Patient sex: F
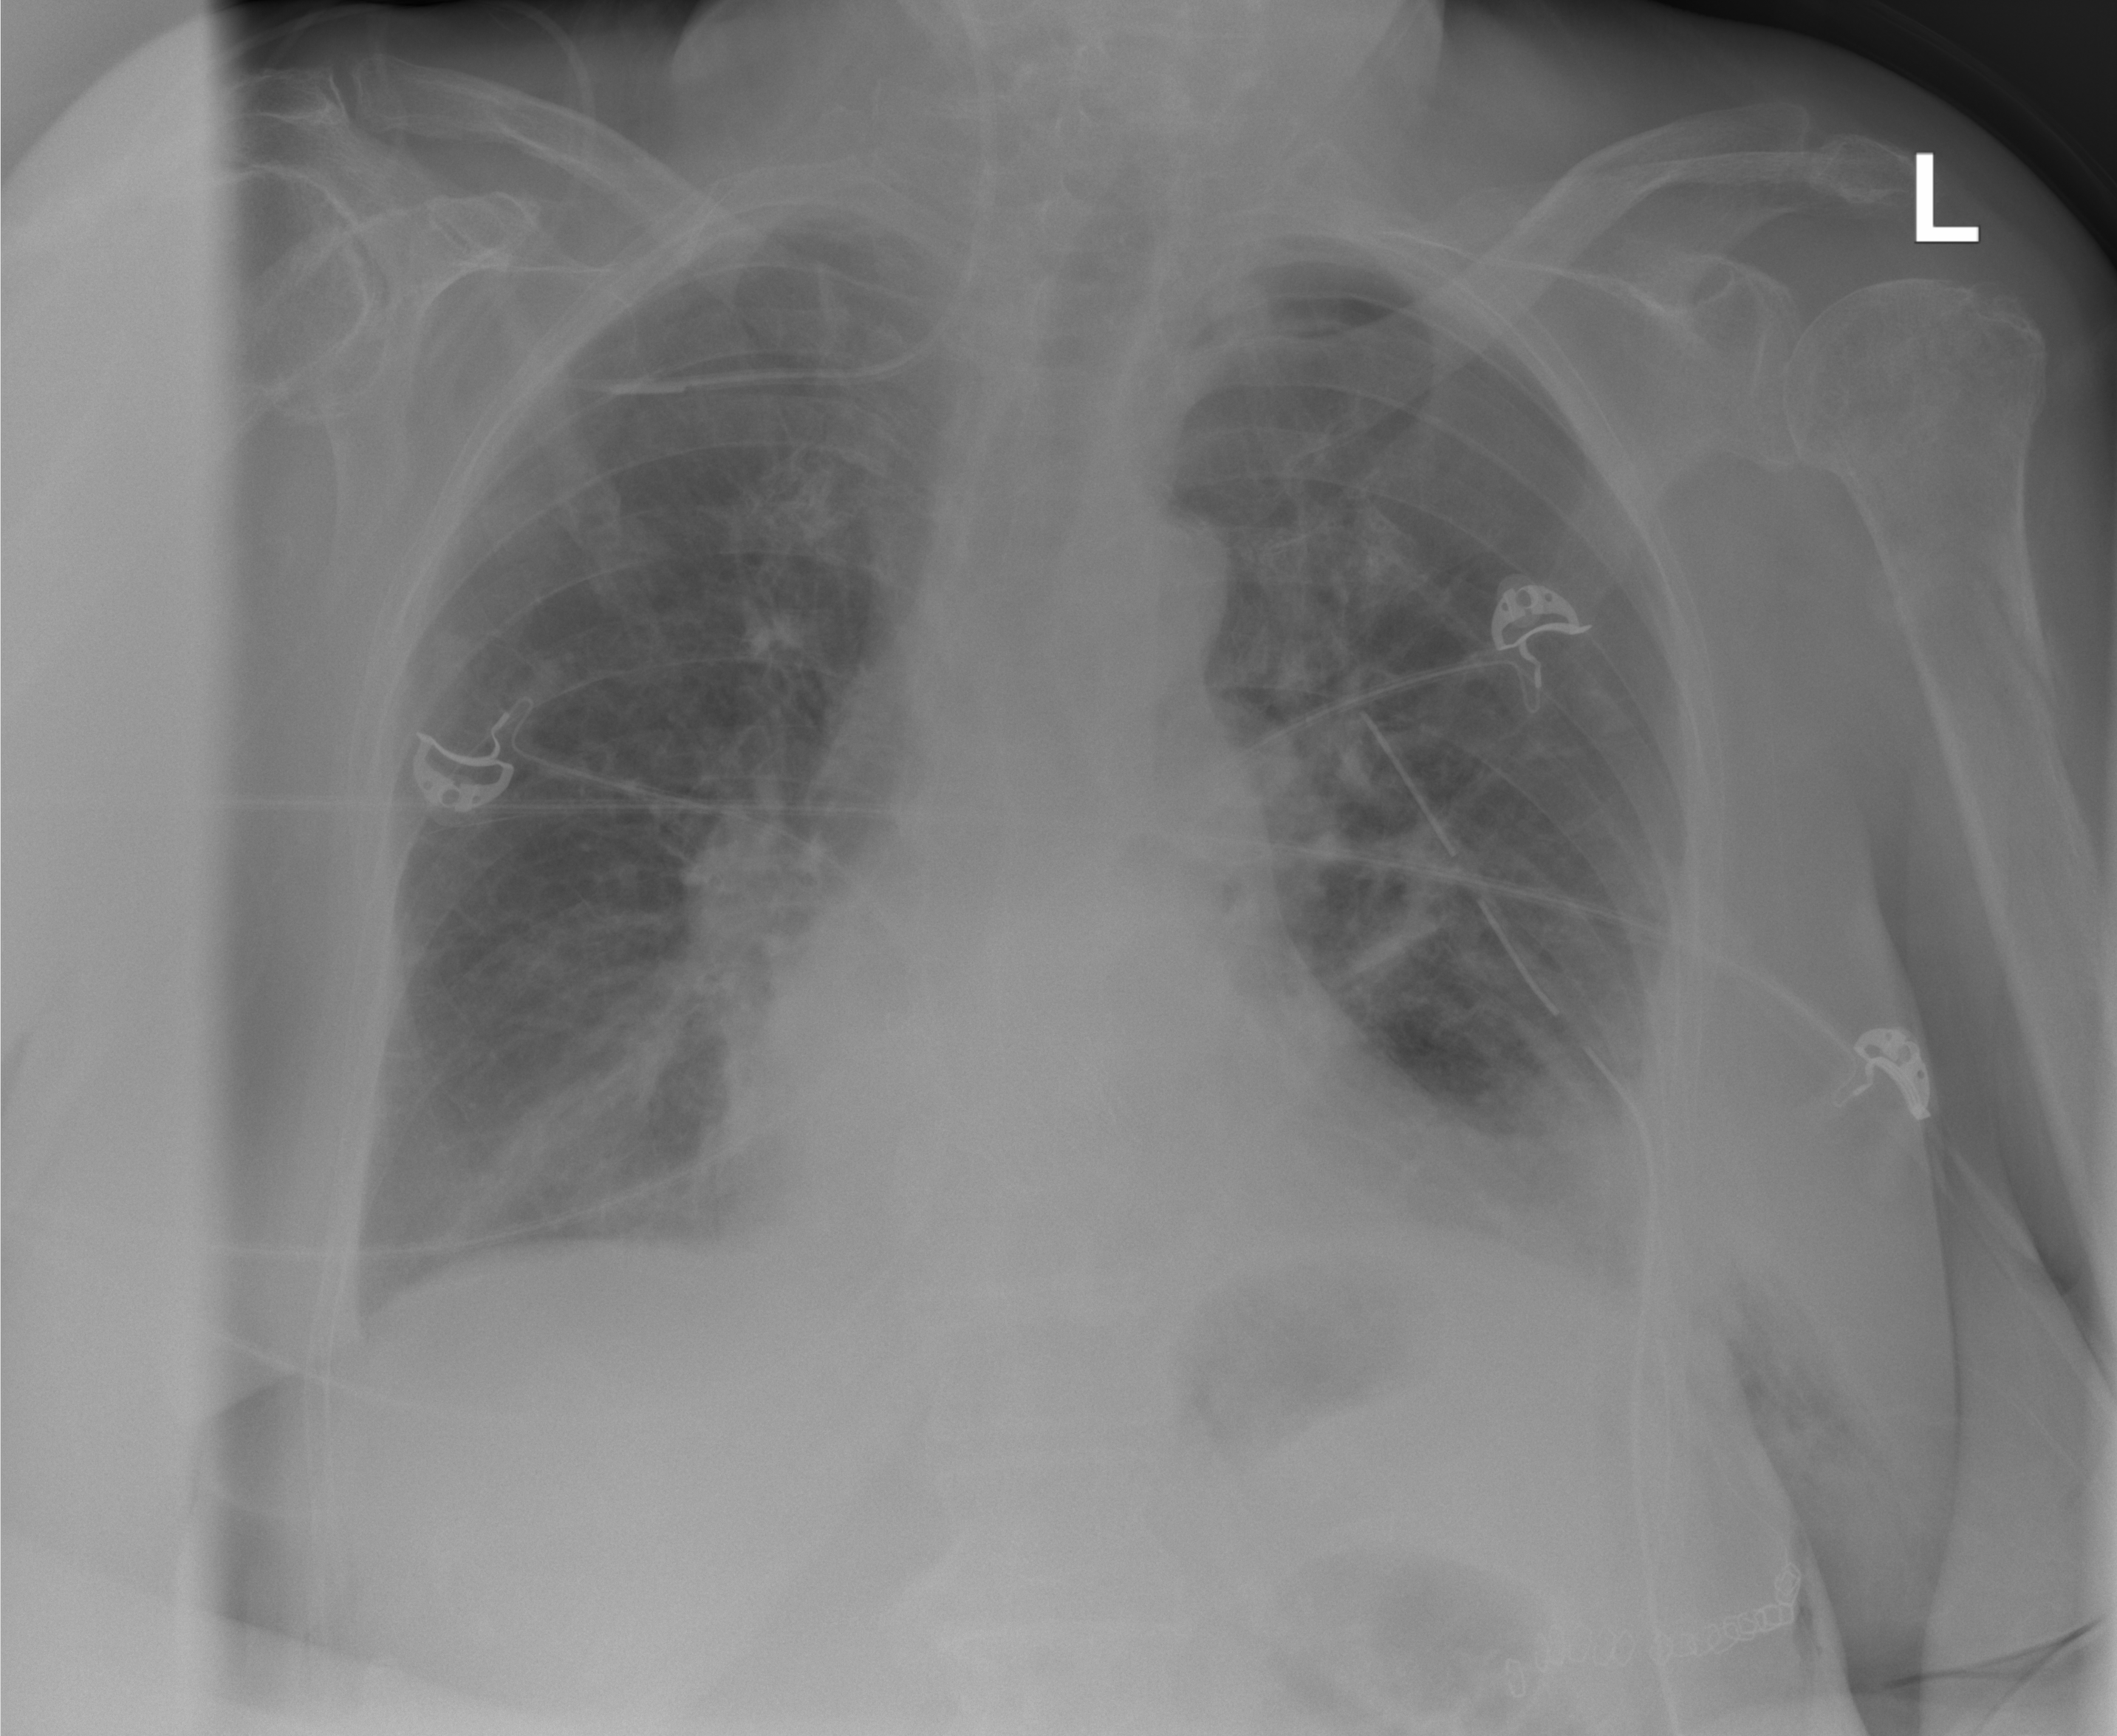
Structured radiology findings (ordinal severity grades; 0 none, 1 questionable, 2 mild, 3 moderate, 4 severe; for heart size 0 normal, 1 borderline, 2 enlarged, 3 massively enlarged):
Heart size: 1
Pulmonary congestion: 1
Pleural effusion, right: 1
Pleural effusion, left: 2
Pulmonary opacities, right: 0
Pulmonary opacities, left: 0
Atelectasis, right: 0
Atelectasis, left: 2